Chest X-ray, PA view. Patient: 46 years old, sex F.
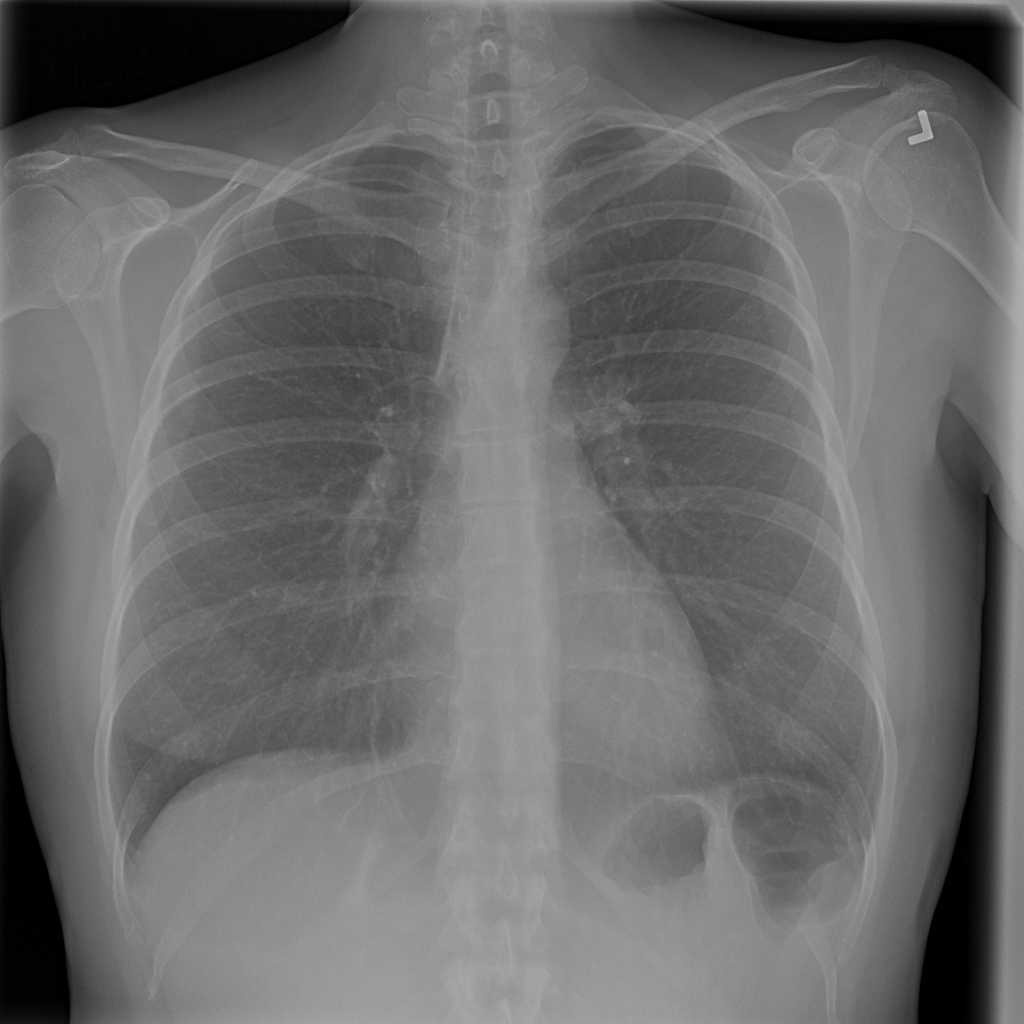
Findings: No Finding